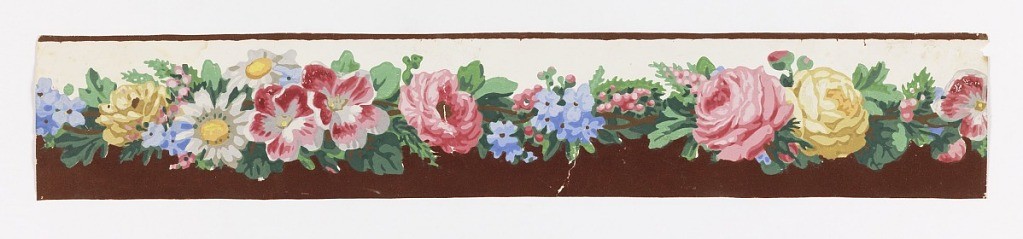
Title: Border
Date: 1835–60
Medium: Block-printed and flocked on machine-made, satined paper
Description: Central floral band with rust-color flock below on white satin ground. Printed in pink, white, yellow blue and green.

H# 91